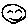
Label: smiley face